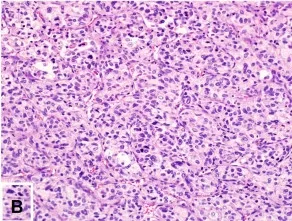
Microscopic features. X200 original magnification.
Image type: pathology (h&e)